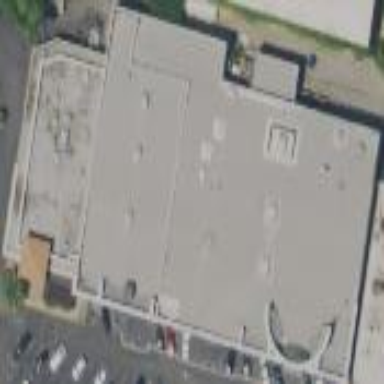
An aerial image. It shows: Retail building.